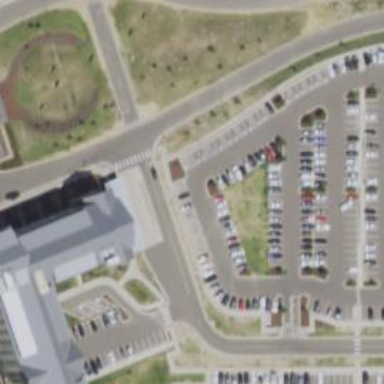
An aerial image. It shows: Parking space.